Question: Can someone help me convert this SQL Query to EntityFramework LINQ?
'''
DECLARE @UserId varchar(50) = '123'
SELECT
TL.TrackId,
COUNT(*) AS LikeCount,
(SELECT IIF(COUNT(*) > 0, 'true','false') FROM UserTrackLikes WHERE
UserId = @UserId AND TrackId = TL.TrackId) AS IsLiked
FROM TrackList AS TL
LEFT OUTER JOIN UserTrackLikes AS UTL
ON UTL.TrackId = TL.TrackId
GROUP BY TL.TrackId
'''
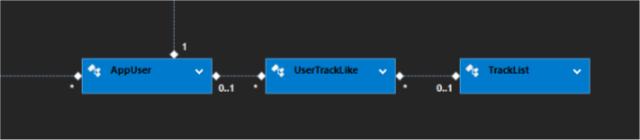
Answer: You can use the query syntax:
'''
int userId = 123;
var result = (from trackList in context.TrackLists
select new
{
trackList.TrackId,
LikeCount = trackList.Likes.Count(),
IsLiked = trackList.Likes.Any(x => x.UserId == userId)
}).ToList();
'''
Assuming that here, 'Likes' is a collection of 'UserTrackLike', declared like this:
'''
public ICollection<UserTrackLike> Likes { get; set; }
'''